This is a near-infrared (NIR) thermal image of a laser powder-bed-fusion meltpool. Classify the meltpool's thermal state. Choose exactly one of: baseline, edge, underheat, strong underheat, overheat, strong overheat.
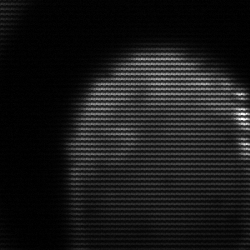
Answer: edge